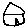
Label: house